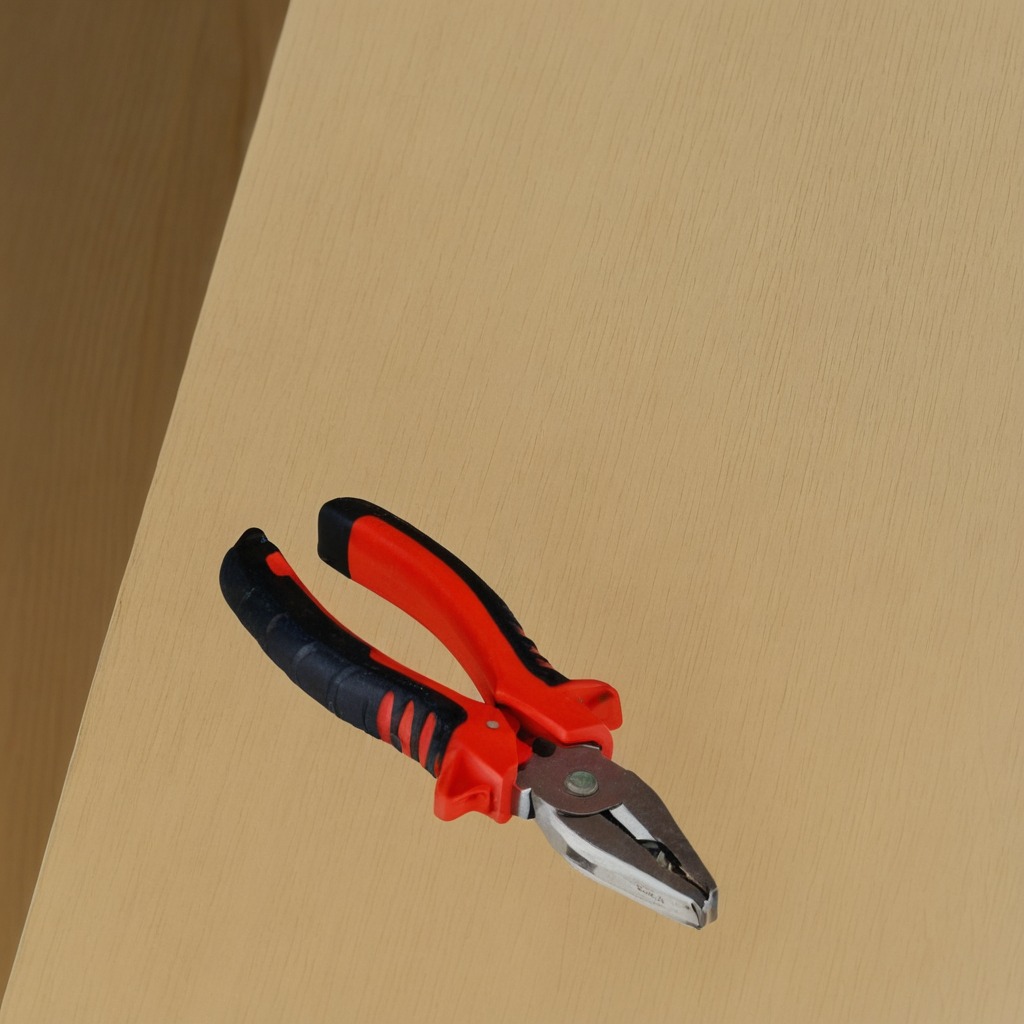
A plier is lying on the plywood surface in the workshop.